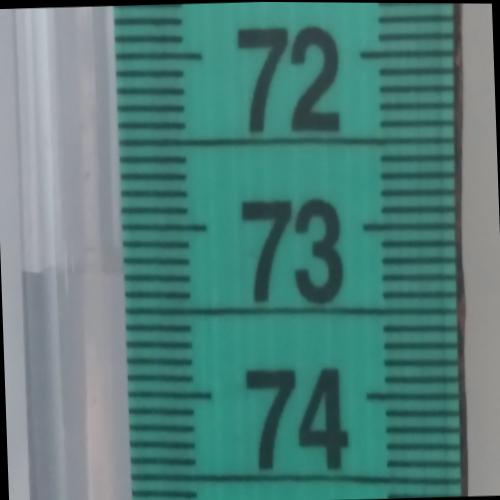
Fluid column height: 73.3 cm